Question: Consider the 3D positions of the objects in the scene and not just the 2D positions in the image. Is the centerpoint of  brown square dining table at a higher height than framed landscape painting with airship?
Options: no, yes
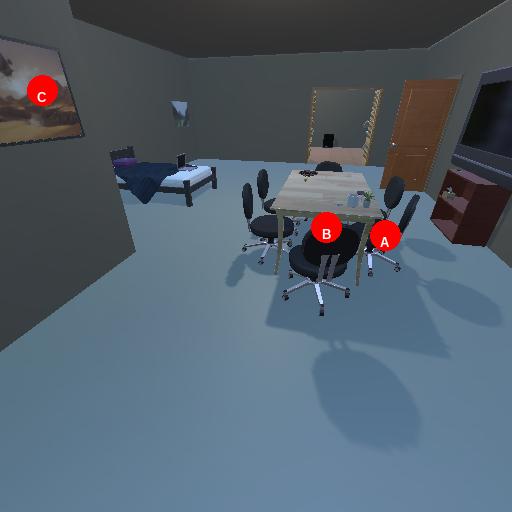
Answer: no